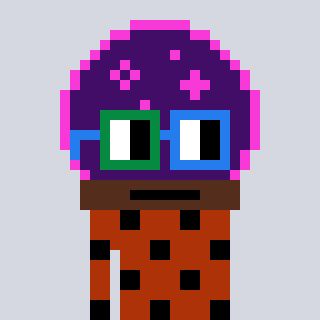
a pixel art character with square green and blue glasses, a crystalball-shaped head and a hotbrown-colored body on a cool background